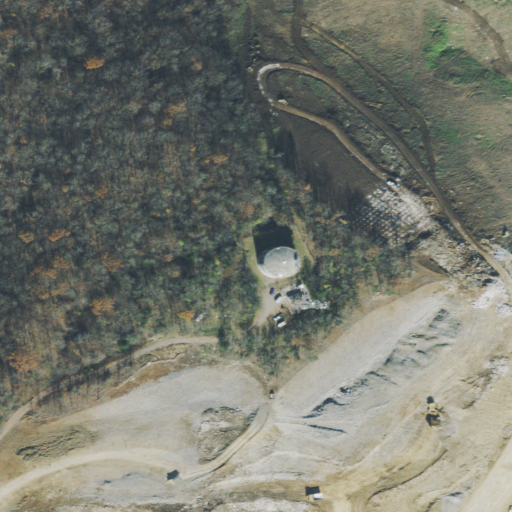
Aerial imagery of mountain in Tennessee named Sanford Knob containing deciduous forest, grassland, open development, medium intensity development, shrub, and mixed forest